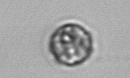
Label: coccolithophorid